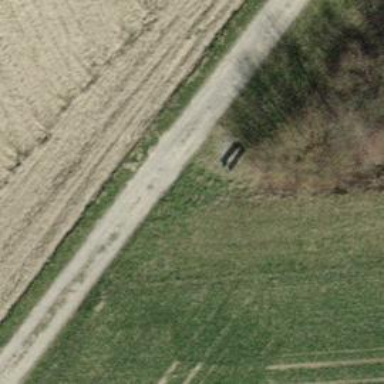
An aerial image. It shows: Brown bench in the vicinity.